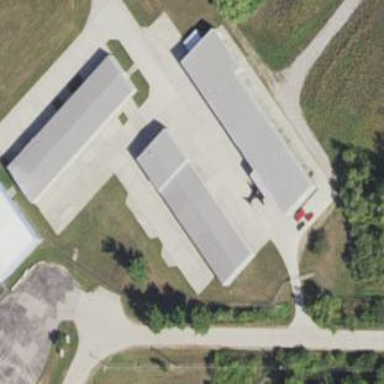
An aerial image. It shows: Hangar building at airport.